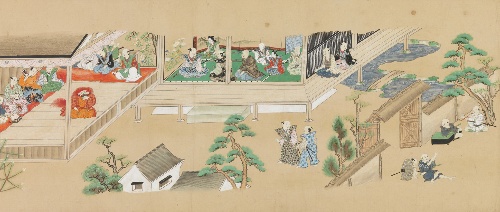
Title: 能楽風俗図絵巻|Six Noh Performances in Scenes from Daily Life
Date: late 17th–early 18th century
Object type: Handscroll
Classification: Paintings
Medium: Handscroll; ink, color, and gold on paper
Culture: Japan
Period: Edo period (1615–1868)
Dimensions: 1 ft. 1 3/8 in. x 18 ft. 1 7/8 in. (0.34 x 5.53 m)
Overall (with mounting and rollers): 1 ft.1 3/8 in. x 20 ft. 5 1/8 in. (0.34 x 6.23 m)
Department: Asian Art
Credit line: Gift of Carol and John Lyden, 2001
Accession year: 2001
Repository: Metropolitan Museum of Art, New York, NY
Tags: Performance|Spectators|Men|Women